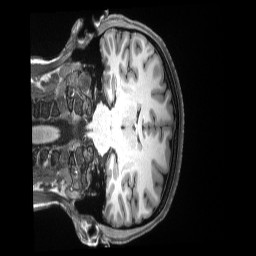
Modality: T1w
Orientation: coronal
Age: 25
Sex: female
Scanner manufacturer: siemens
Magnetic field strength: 3 T
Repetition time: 2.5 s
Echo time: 0.00181 s